Interaction volume radius: 5 \u00c5
Interaction volume height: 15 \u00c5
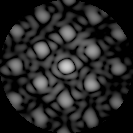
Disorder parameter: 0.2653